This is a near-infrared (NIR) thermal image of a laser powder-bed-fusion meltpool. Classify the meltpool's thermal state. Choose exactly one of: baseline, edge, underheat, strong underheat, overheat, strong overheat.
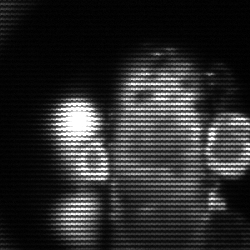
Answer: strong underheat